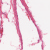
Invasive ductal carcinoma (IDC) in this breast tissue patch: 0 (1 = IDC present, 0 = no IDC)